Interaction volume radius: 10 \u00c5
Interaction volume height: 40 \u00c5
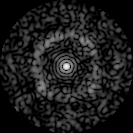
Disorder parameter: 0.7615